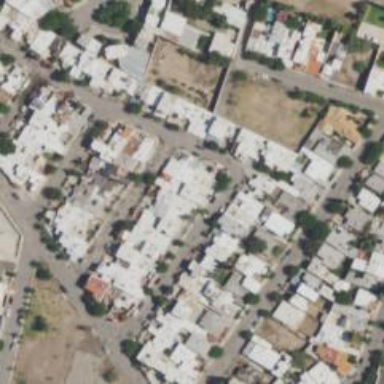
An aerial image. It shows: Residential area.